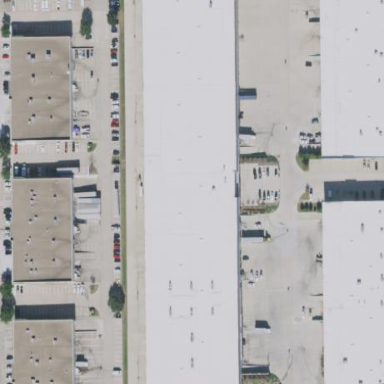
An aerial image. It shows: Industrial building.